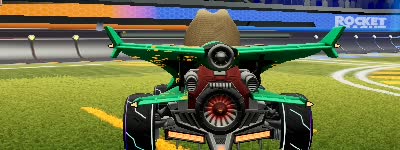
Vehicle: aftershock